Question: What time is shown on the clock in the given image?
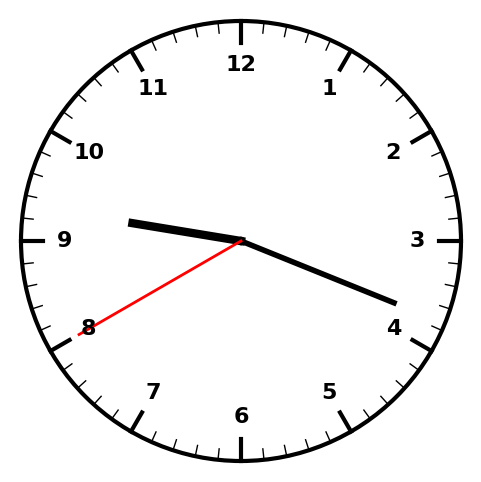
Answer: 09:18:40